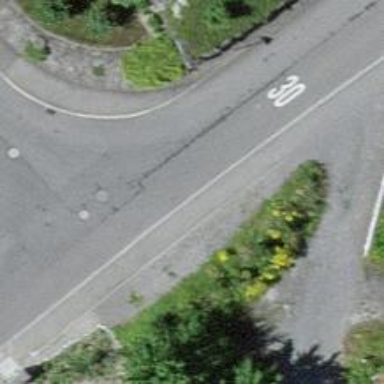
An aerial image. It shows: Unmarked road crossing.